Question: I have a shopping cart and need to list the orders in a tabular format. Each order can have several products in it, and each product may have several options (these are book type products, you can choose different cover colours (at no extra charge), or have your name embossed on it (at an extra charge)

What I have so far is
'''
select
order_id,
sum(price_paid * ordered_qty),
group_concat(product_code SEPARATOR ' / ')
from
orders join order_lines USING (order_id)
where
DATE_FORMAT(order_date, '%Y%m') >= '201203' and DATE_FORMAT(order_date, '%Y%m') <= '201203' and order_status = 'SHIPPED' and item_status = 'LINESHIPPED'
group by order_id
order by order_id
'''
This ignores the options (order_line_options table) and returns this:
'''
58 21.98 SKU-12 / SKU-12
59 10.99 SKU-12
60 67.78 SKU-31 / SKU-12 / SKU-56
61 259.45 SKU-98 / SKU-06 / SKU-98
62 9.49 SKU-40 / SKU-36
'''
Which correctly sums the unit cost * QTY and lists the product codes in a single row (duplicate product codes indicate different options ordered)
What I need now is the options included to products results in something like:
'''
58 21.98 SKU-12 (Color: Red, 0.00 - Printname 0.00) / SKU-12 (Color: Blue, 0.00 - Printname 4.95)
'''
Just the first order shown with SKU-12 ordered twice, once in red and once in blue with the name printed for $4.95
I've spend the day trying extra group by / group_concat and sub queries but I'm not even getting close to a solution so any help would be great.
Kevin
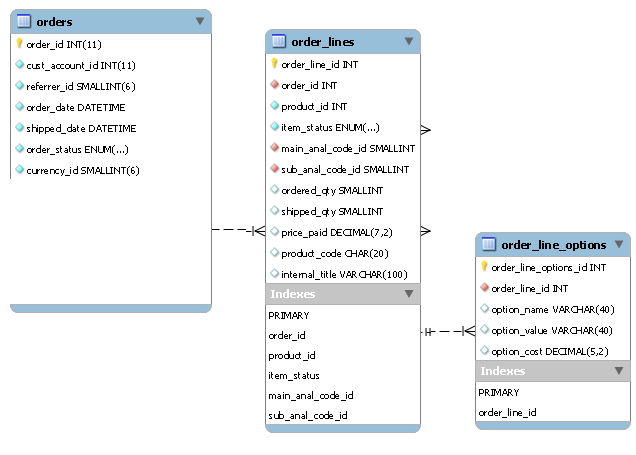
Answer: You will probably want to use two correlated subqueries in the SELECT clause. I imagine the following should work for you:
'''
select
order_id,
sum( price_paid
* ordered_qty
-- add the cost of any subitems for this line
+ IFNULL((select sum(option_cost)
from order_line_options olo
where olo.order_line_id = order_lines.order_line_id),0)
),
--Here product_code
group_concat(
CONCAT(product_code,
' (',
(select group_concat(
CONCAT(option_name, ': ',
option_value, ', '
option_cost
)
SEPARATOR '-'
)
from order_line_options olo
where olo.order_line_id = order_lines.order_line_id
group by olo.order_line_id
),
')'
) -- end of CONCAT() which creates subitem list
SEPARATOR ' / '
)
from
orders join order_lines USING (order_id)
where
DATE_FORMAT(order_date, '%Y%m') >= '201203' and DATE_FORMAT(order_date, '%Y%m') <= '201203' and order_status = 'SHIPPED' and item_status = 'LINESHIPPED'
group by order_id
order by order_id
'''